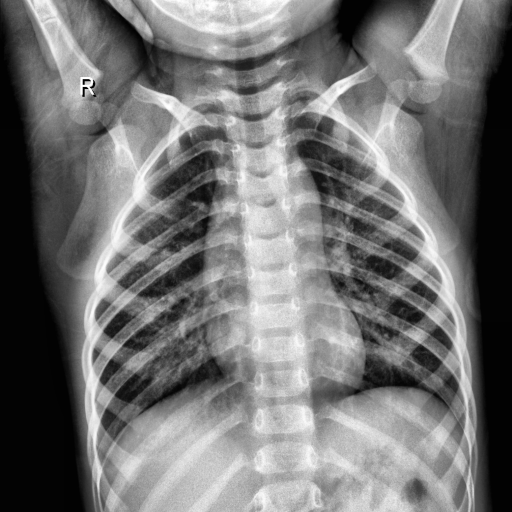
Finding: NORMAL